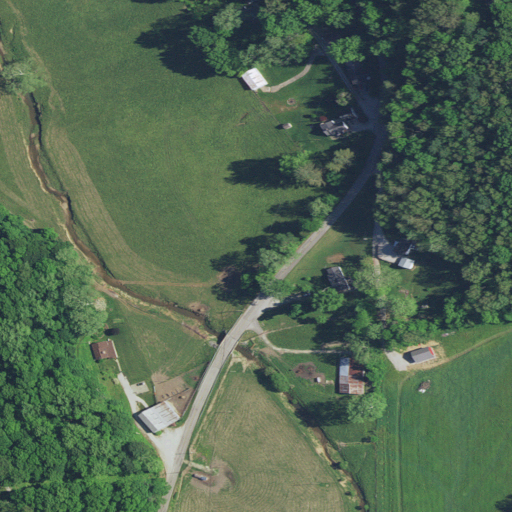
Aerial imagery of valley in Indiana named Payne Hollow containing pasture, deciduous forest, open development, mixed forest, medium intensity development, and low intensity development